Question: I want to use a framed box in a Markdown document (actually I use RMarkdown with RStudio and knitr). I write the following css in the Markdown document:
'''
<head>
<style>
.title_box {
display: block;
border: 1px dotted darkRed;
border-radius: 50px;
width: 90%;
background-color: white;
left: 60px;
position: relative;
margin-top: 60px;
}
.title_box #title {
border: 1px dotted darkRed;
border-radius: 10px;
position: relative;
padding: 5px 5px 5px 5px;
top: -0.5em;
margin-left: 2em;
display: inline;
background-color: seaShell;
font-family: Calibri;
color: darkRed;
font-style:italic;
}
.title_box #content {
padding: 5px 25px 25px 25px;
line-height: 28px;
color: darkRed;
font-family: Georgia,'Comic Sans';
font-style:italic;
}
</style>
</head>
'''
And then I use it as follows:
'''
<div class="title_box">
<div id="title" style="color:blue">Write title here</div>
<div id="content">
Write body **here**
</div>
</div>
'''
which gives:

As you can see, the markdown language does not work in the box ("here" appears between double asterisks instaed of appearing in bold font). Is there a way to make it work ?
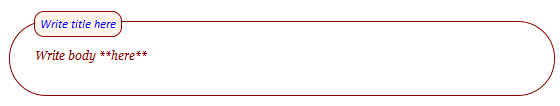
Answer: When sample code was pasted into RStudio with Windows 7 and knitted with knitr, it properly bolded the word "here". The cut and paste process left a tab before the start of the second section of code (before the line starting with div class="title_box"). When tab was removed, it produced the text with asterisks. Returned tab before the div line and it bolded properly.